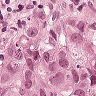
Metastatic tissue present: yes